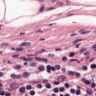
Metastatic tissue present: no